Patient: sex M, age 60
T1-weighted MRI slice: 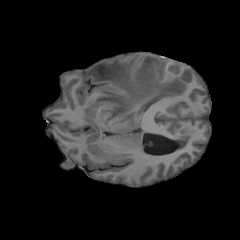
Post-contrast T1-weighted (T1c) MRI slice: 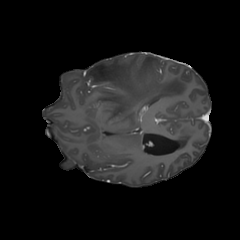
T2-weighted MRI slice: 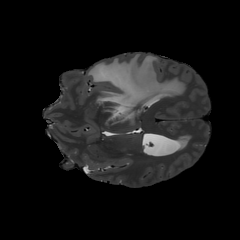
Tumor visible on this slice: yes
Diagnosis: Glioblastoma, IDH-wildtype
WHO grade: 4